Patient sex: M
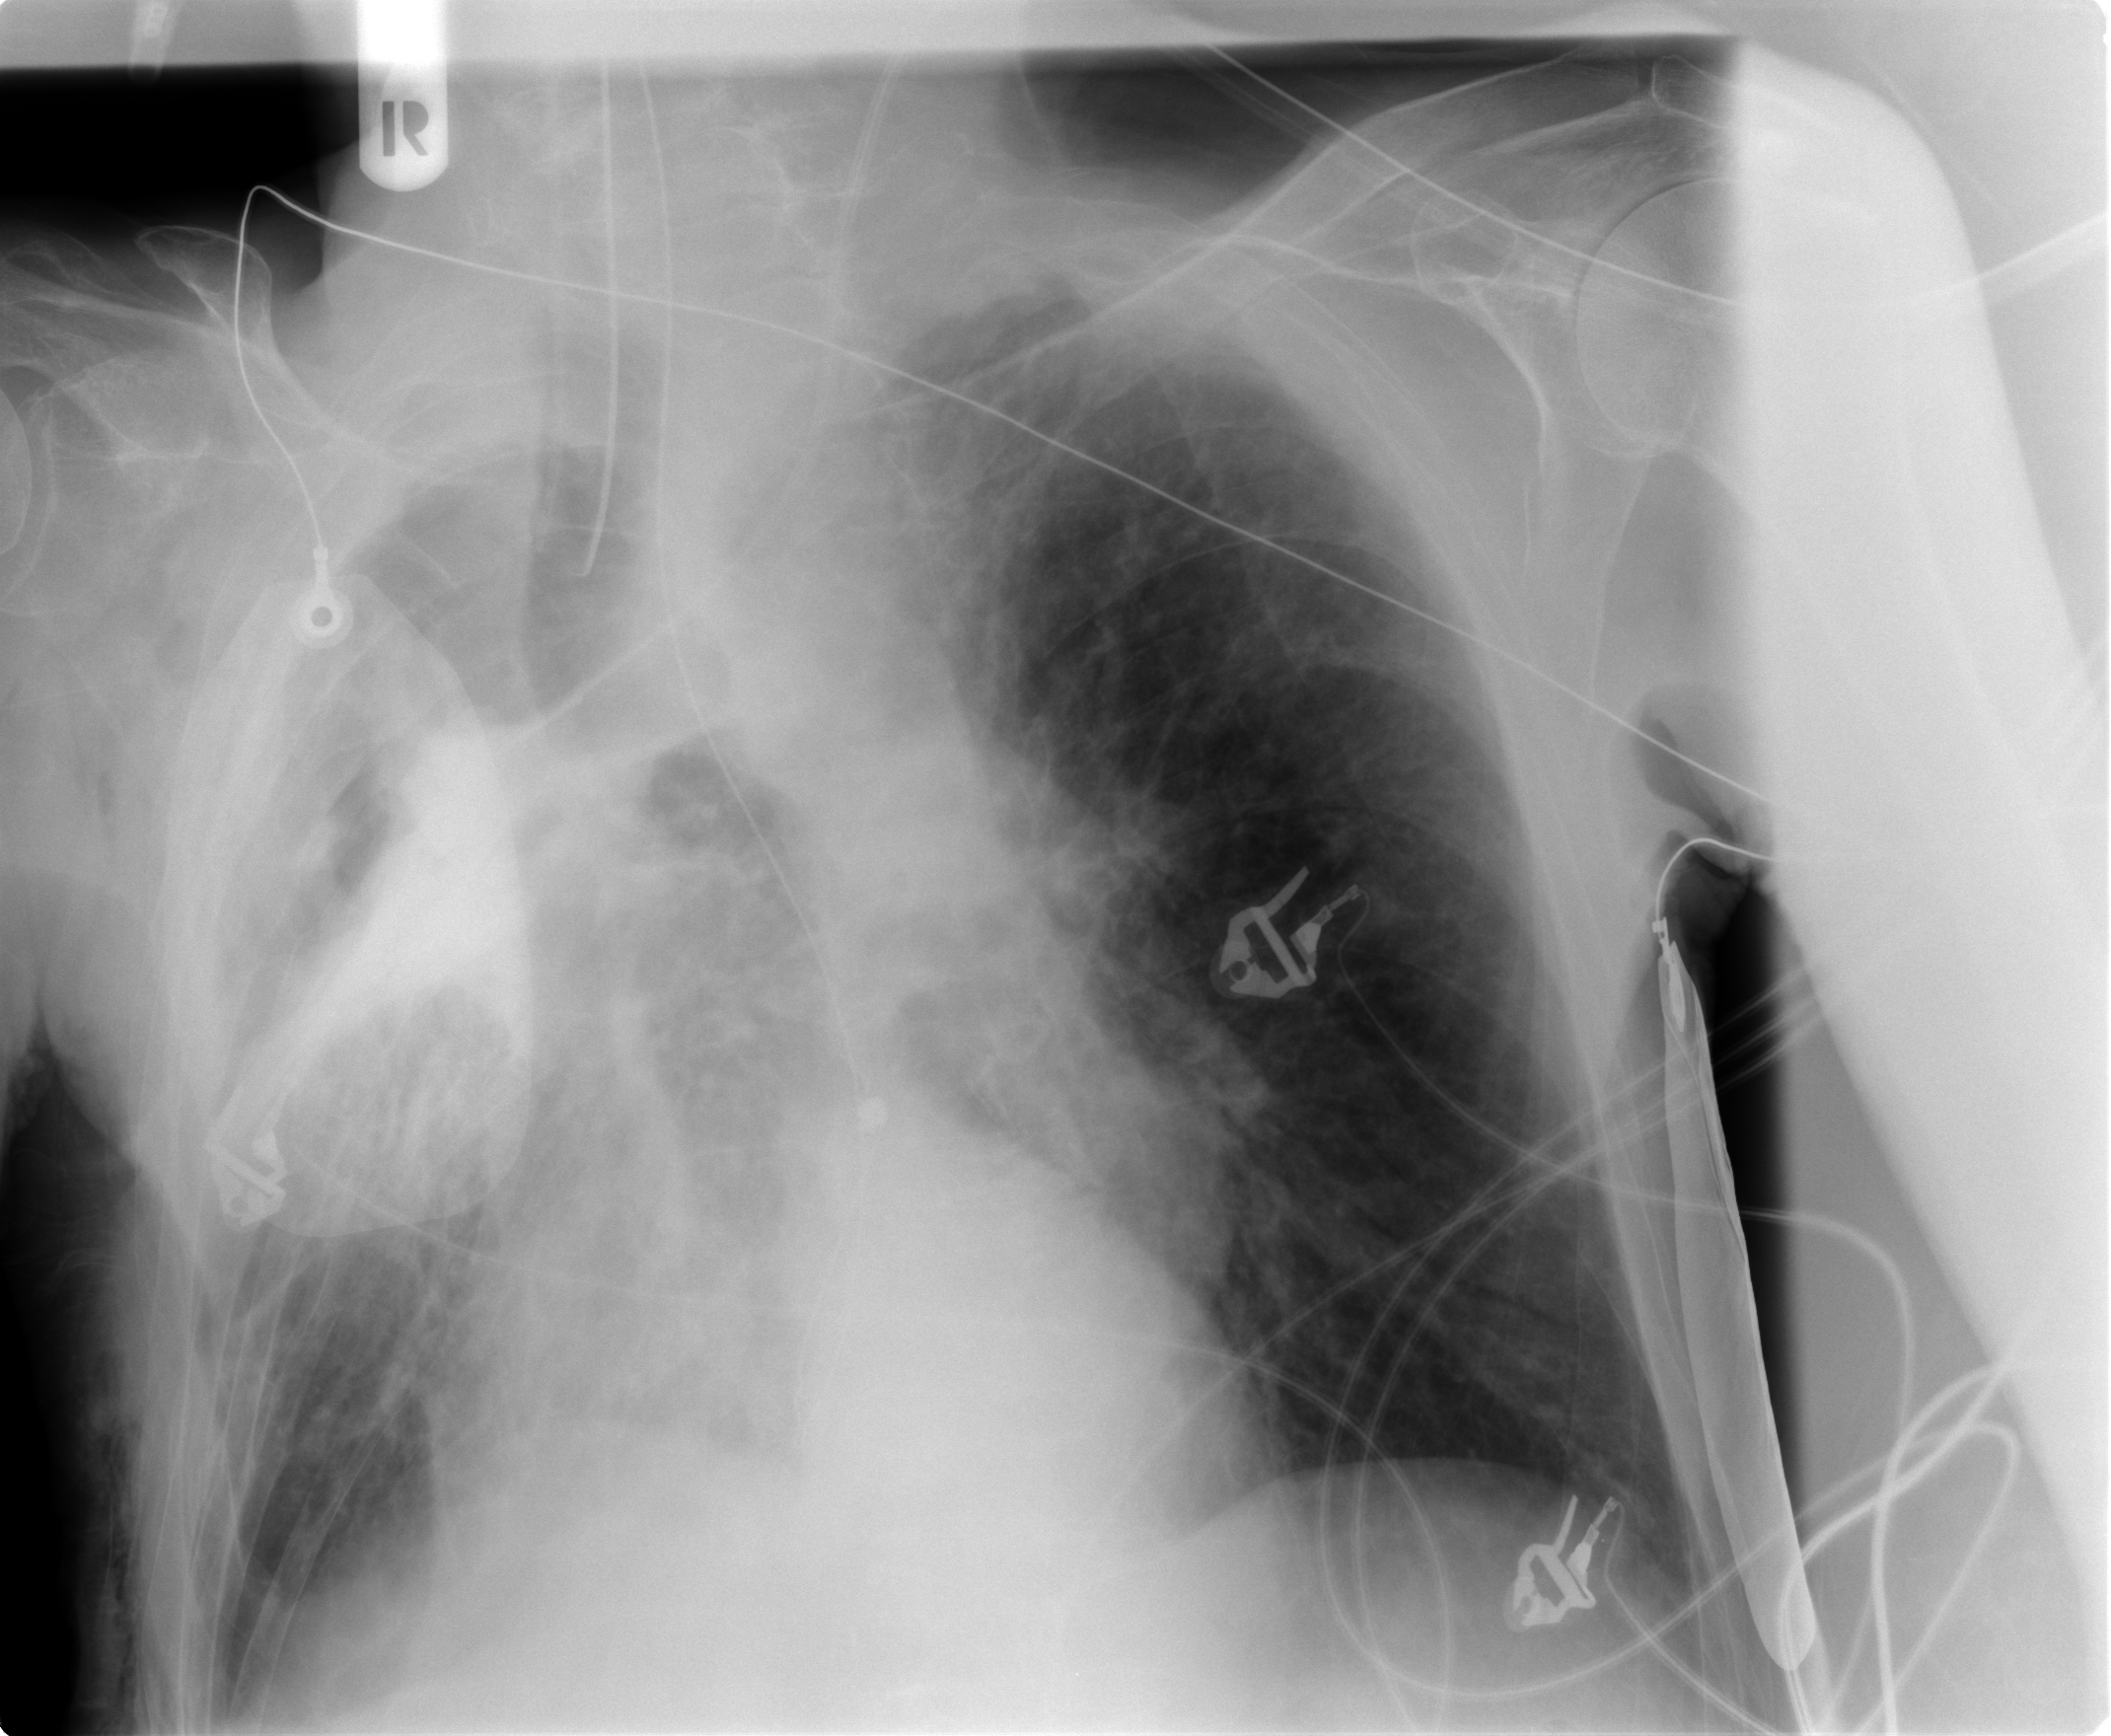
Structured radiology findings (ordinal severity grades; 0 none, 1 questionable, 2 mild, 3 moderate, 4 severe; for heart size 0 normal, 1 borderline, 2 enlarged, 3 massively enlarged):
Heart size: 2
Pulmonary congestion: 2
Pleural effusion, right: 2
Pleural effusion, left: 0
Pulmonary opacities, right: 3
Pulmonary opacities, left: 0
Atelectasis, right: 3
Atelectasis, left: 0